Field crop: maize
Growth stage: 2
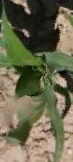
Species: maize